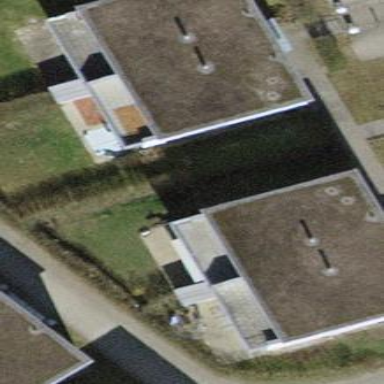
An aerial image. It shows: Building with flat roof.